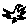
Label: bird